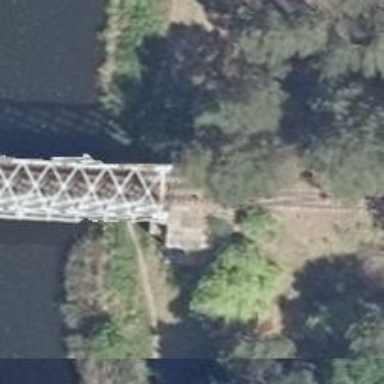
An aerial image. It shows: Path on metal bridge.